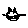
Label: cat